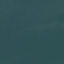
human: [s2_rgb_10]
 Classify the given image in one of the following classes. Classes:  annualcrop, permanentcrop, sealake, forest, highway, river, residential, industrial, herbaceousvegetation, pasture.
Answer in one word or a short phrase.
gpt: SeaLake